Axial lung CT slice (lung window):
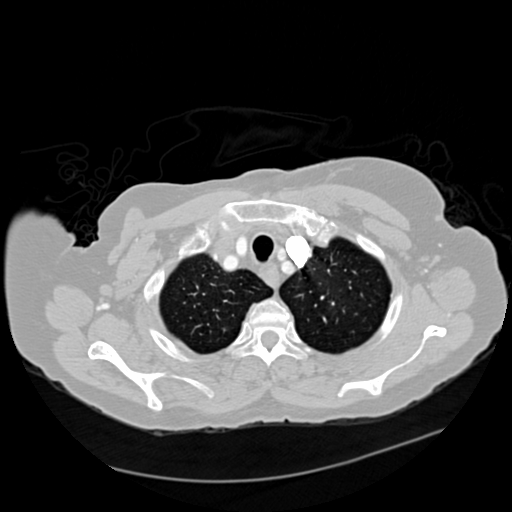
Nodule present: no